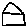
Label: house